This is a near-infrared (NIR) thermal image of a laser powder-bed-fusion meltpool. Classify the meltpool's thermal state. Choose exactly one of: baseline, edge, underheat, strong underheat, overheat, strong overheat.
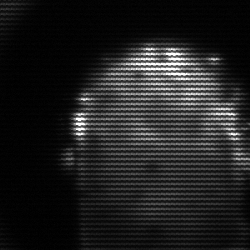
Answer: baseline